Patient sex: M
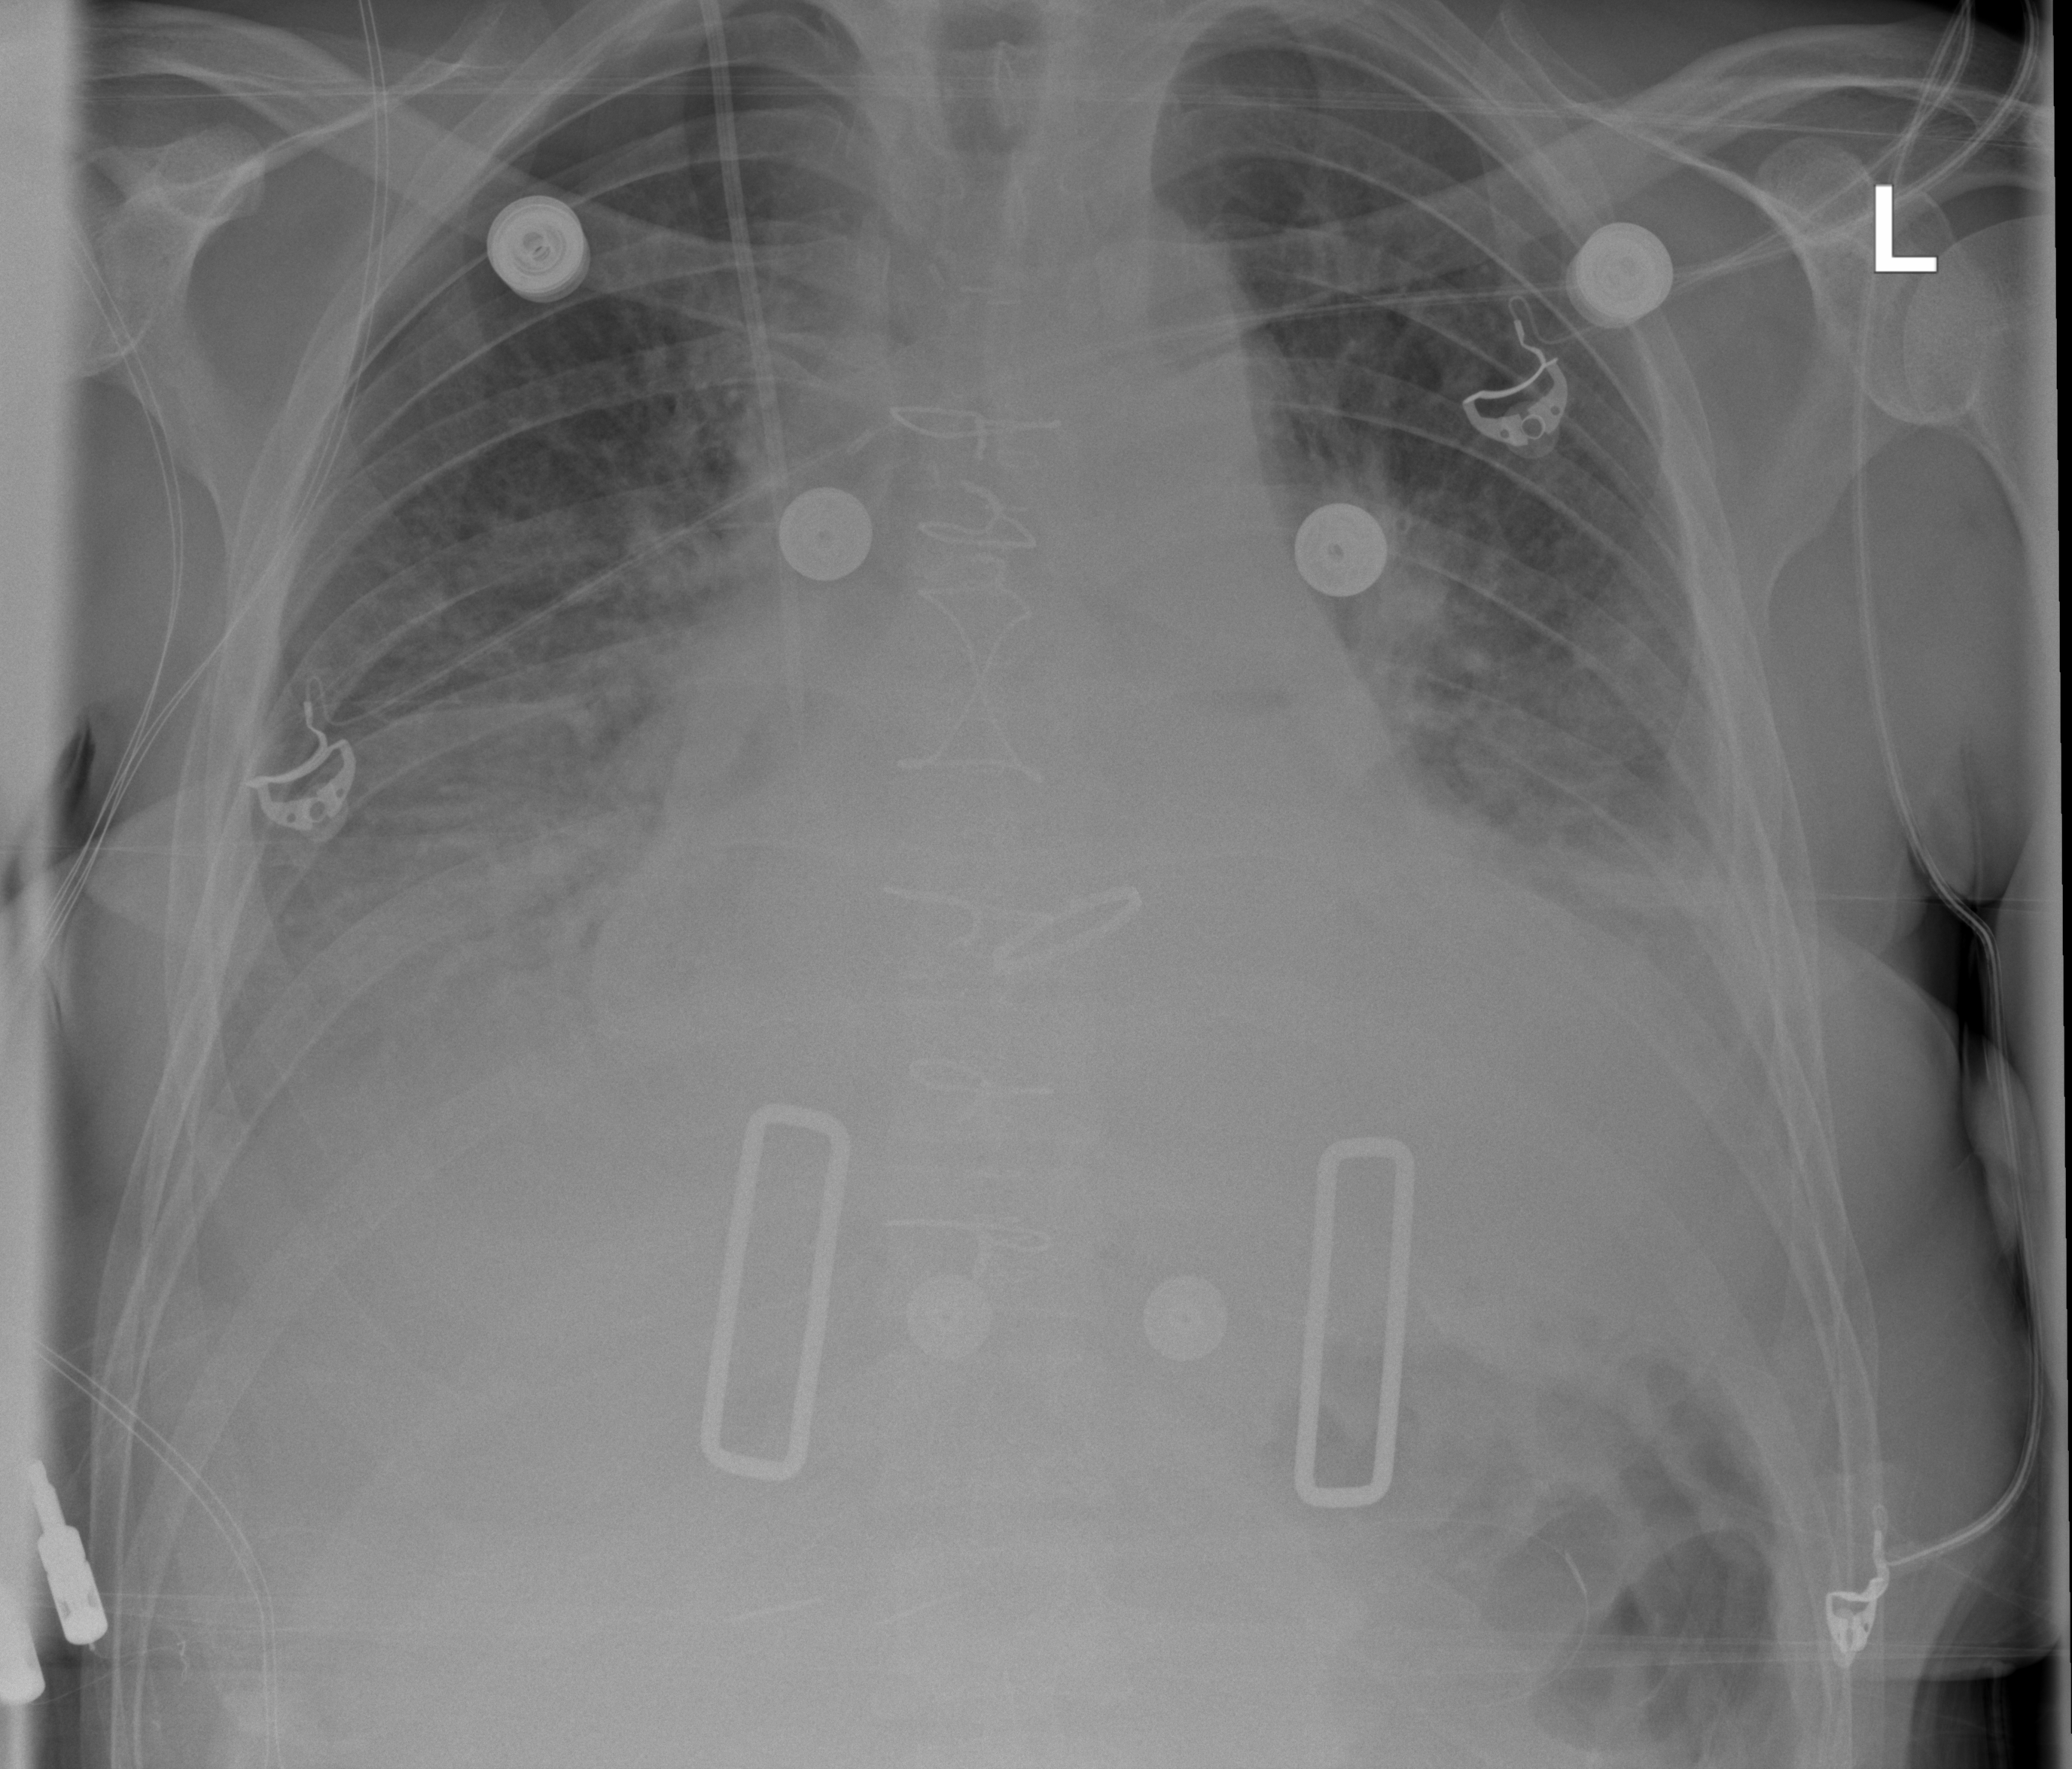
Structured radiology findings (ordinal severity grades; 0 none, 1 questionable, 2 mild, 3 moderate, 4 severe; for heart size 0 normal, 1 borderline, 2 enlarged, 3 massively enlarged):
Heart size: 2
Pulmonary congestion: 2
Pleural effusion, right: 3
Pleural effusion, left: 3
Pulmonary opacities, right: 2
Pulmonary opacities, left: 2
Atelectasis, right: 3
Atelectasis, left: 3